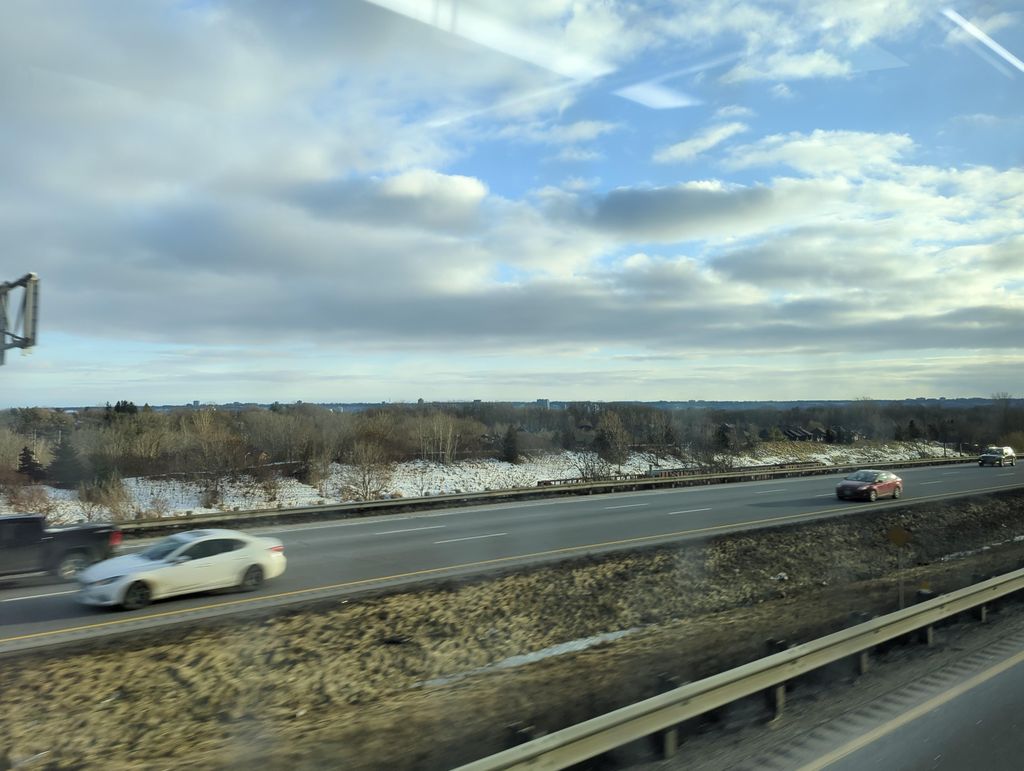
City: hamilton